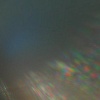
Label: sunburn